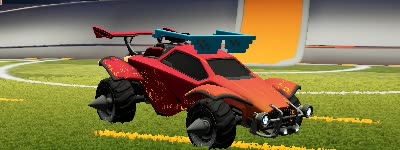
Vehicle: octane